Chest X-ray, PA view. Patient: 20 years old, sex M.
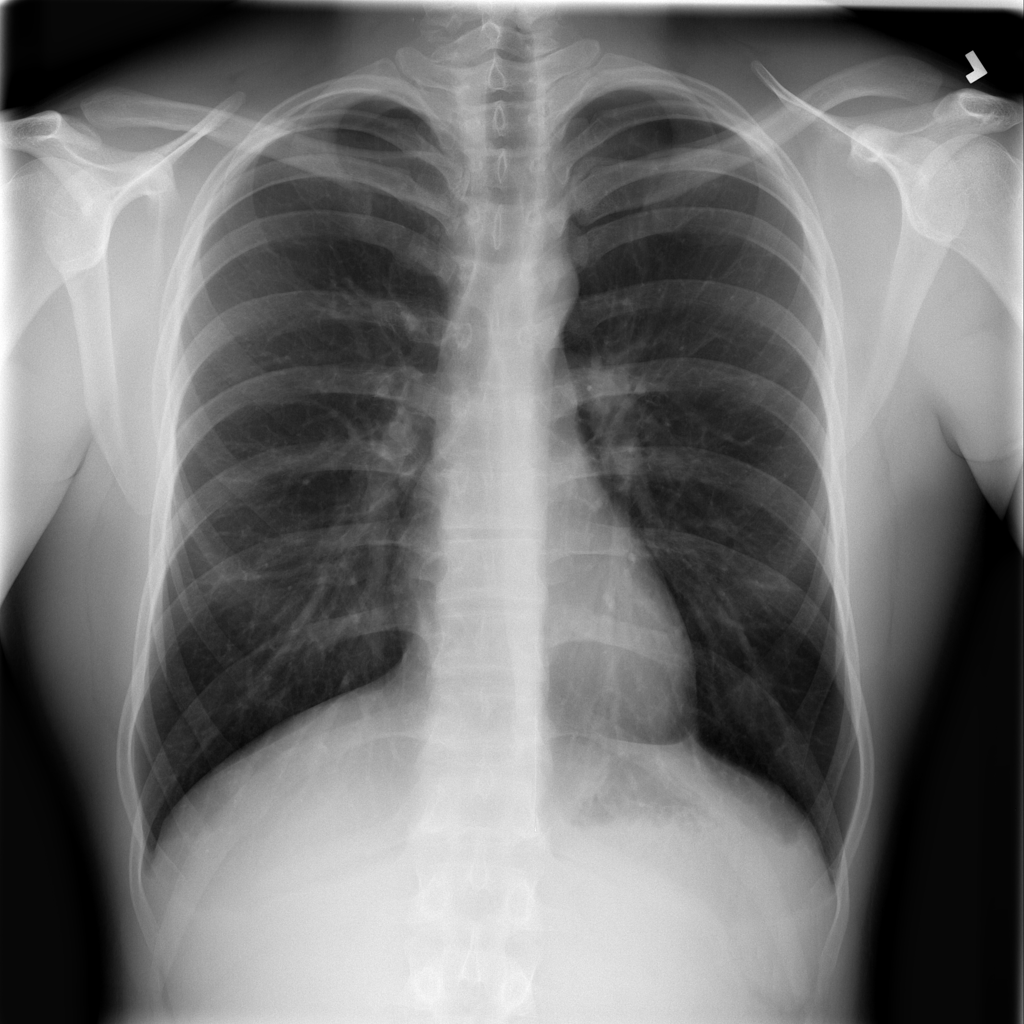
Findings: No Finding